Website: apple
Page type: customer-info-address
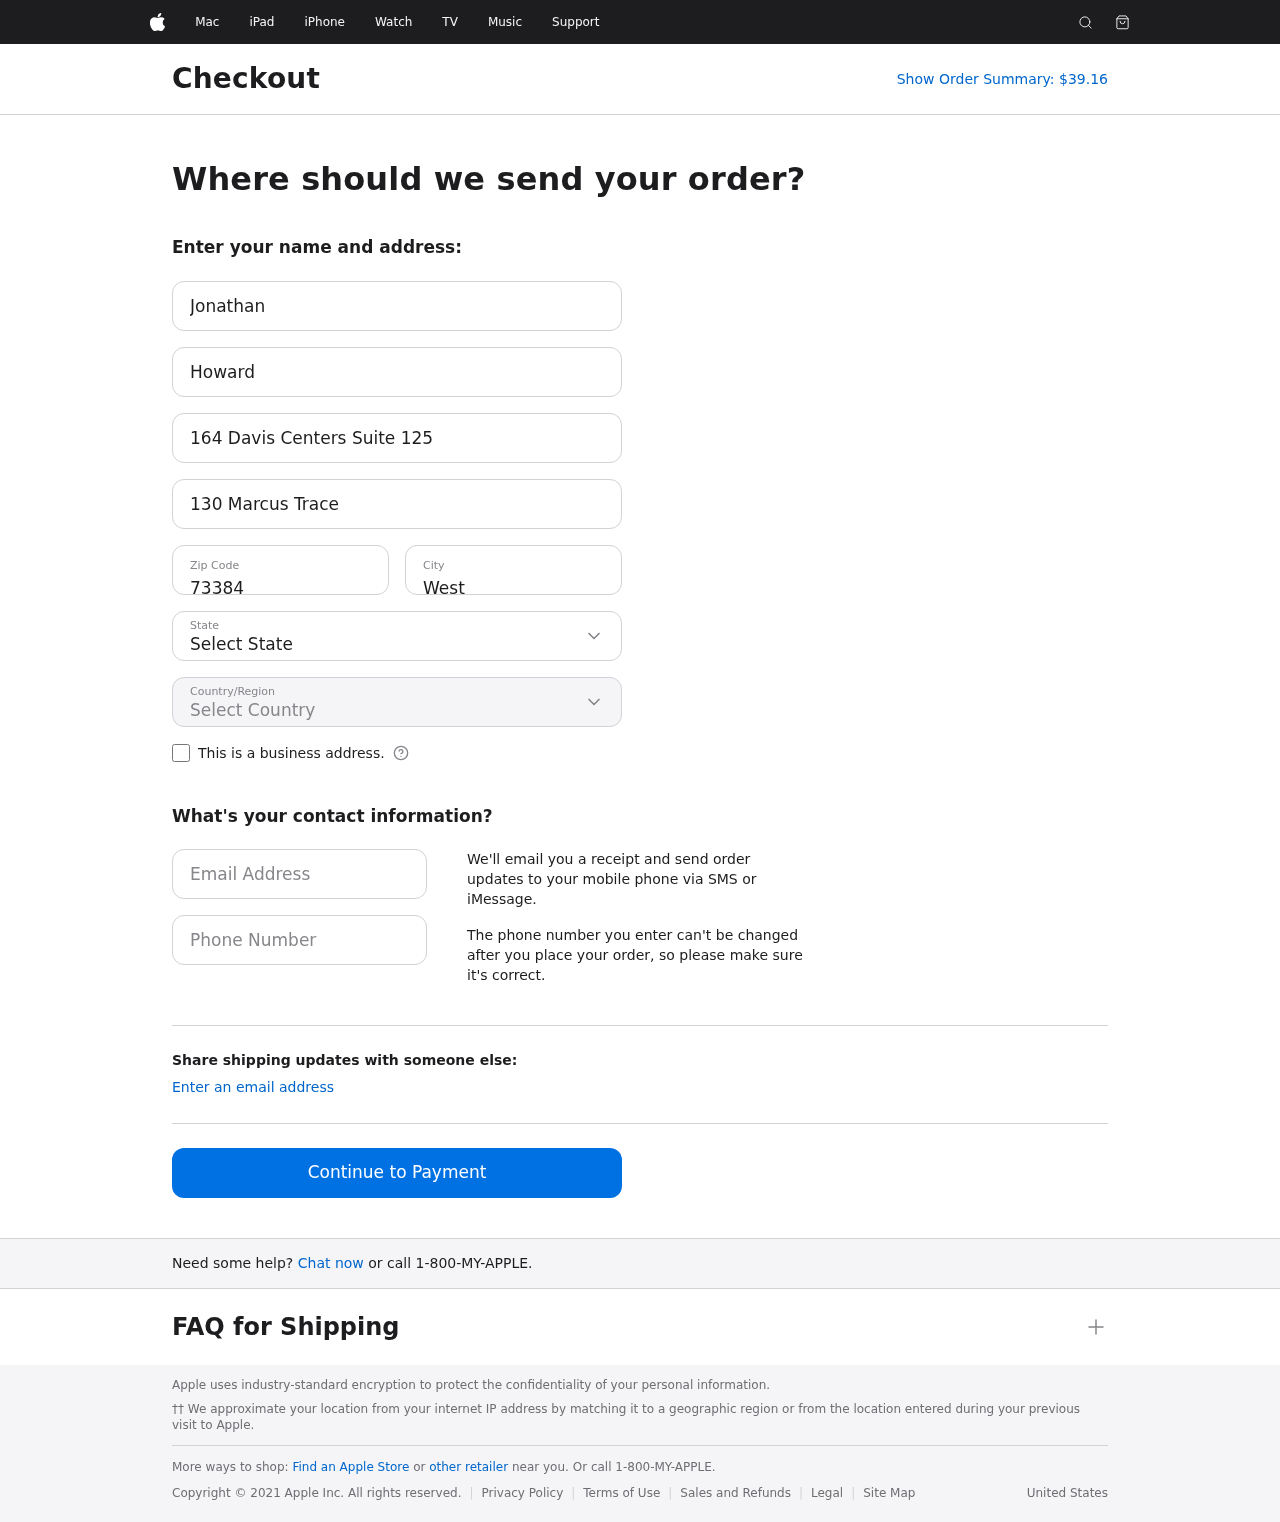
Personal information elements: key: PII_CITY
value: West Connie
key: PII_COUNTRY
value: United States
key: PII_EMAIL
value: jhoward@hotmail.com
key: PII_FIRSTNAME
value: Jonathan
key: PII_LASTNAME
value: Howard
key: PII_PHONE
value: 4742650324
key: PII_POSTCODE
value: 73384
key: PII_STATE
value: New Hampshire
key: PII_STREET
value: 164 Davis Centers Suite 125
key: PII_STREET2
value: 130 Marcus Trace
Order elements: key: ORDER_TOTAL
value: Show Order Summary: $39.16